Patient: sex M, age 68
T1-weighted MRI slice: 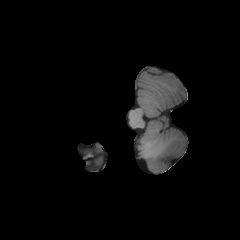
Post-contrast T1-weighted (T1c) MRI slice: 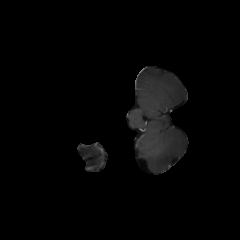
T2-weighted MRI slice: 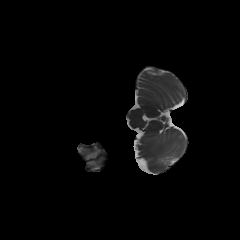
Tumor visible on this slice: no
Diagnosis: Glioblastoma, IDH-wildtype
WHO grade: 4